Here is a 2-D grayscale rendering of raw bearing vibration samples (signal-to-image). Based on the visible evidence, which condition applies: normal, inner_race, outer_race, ball?
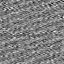
Answer: normal